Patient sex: M
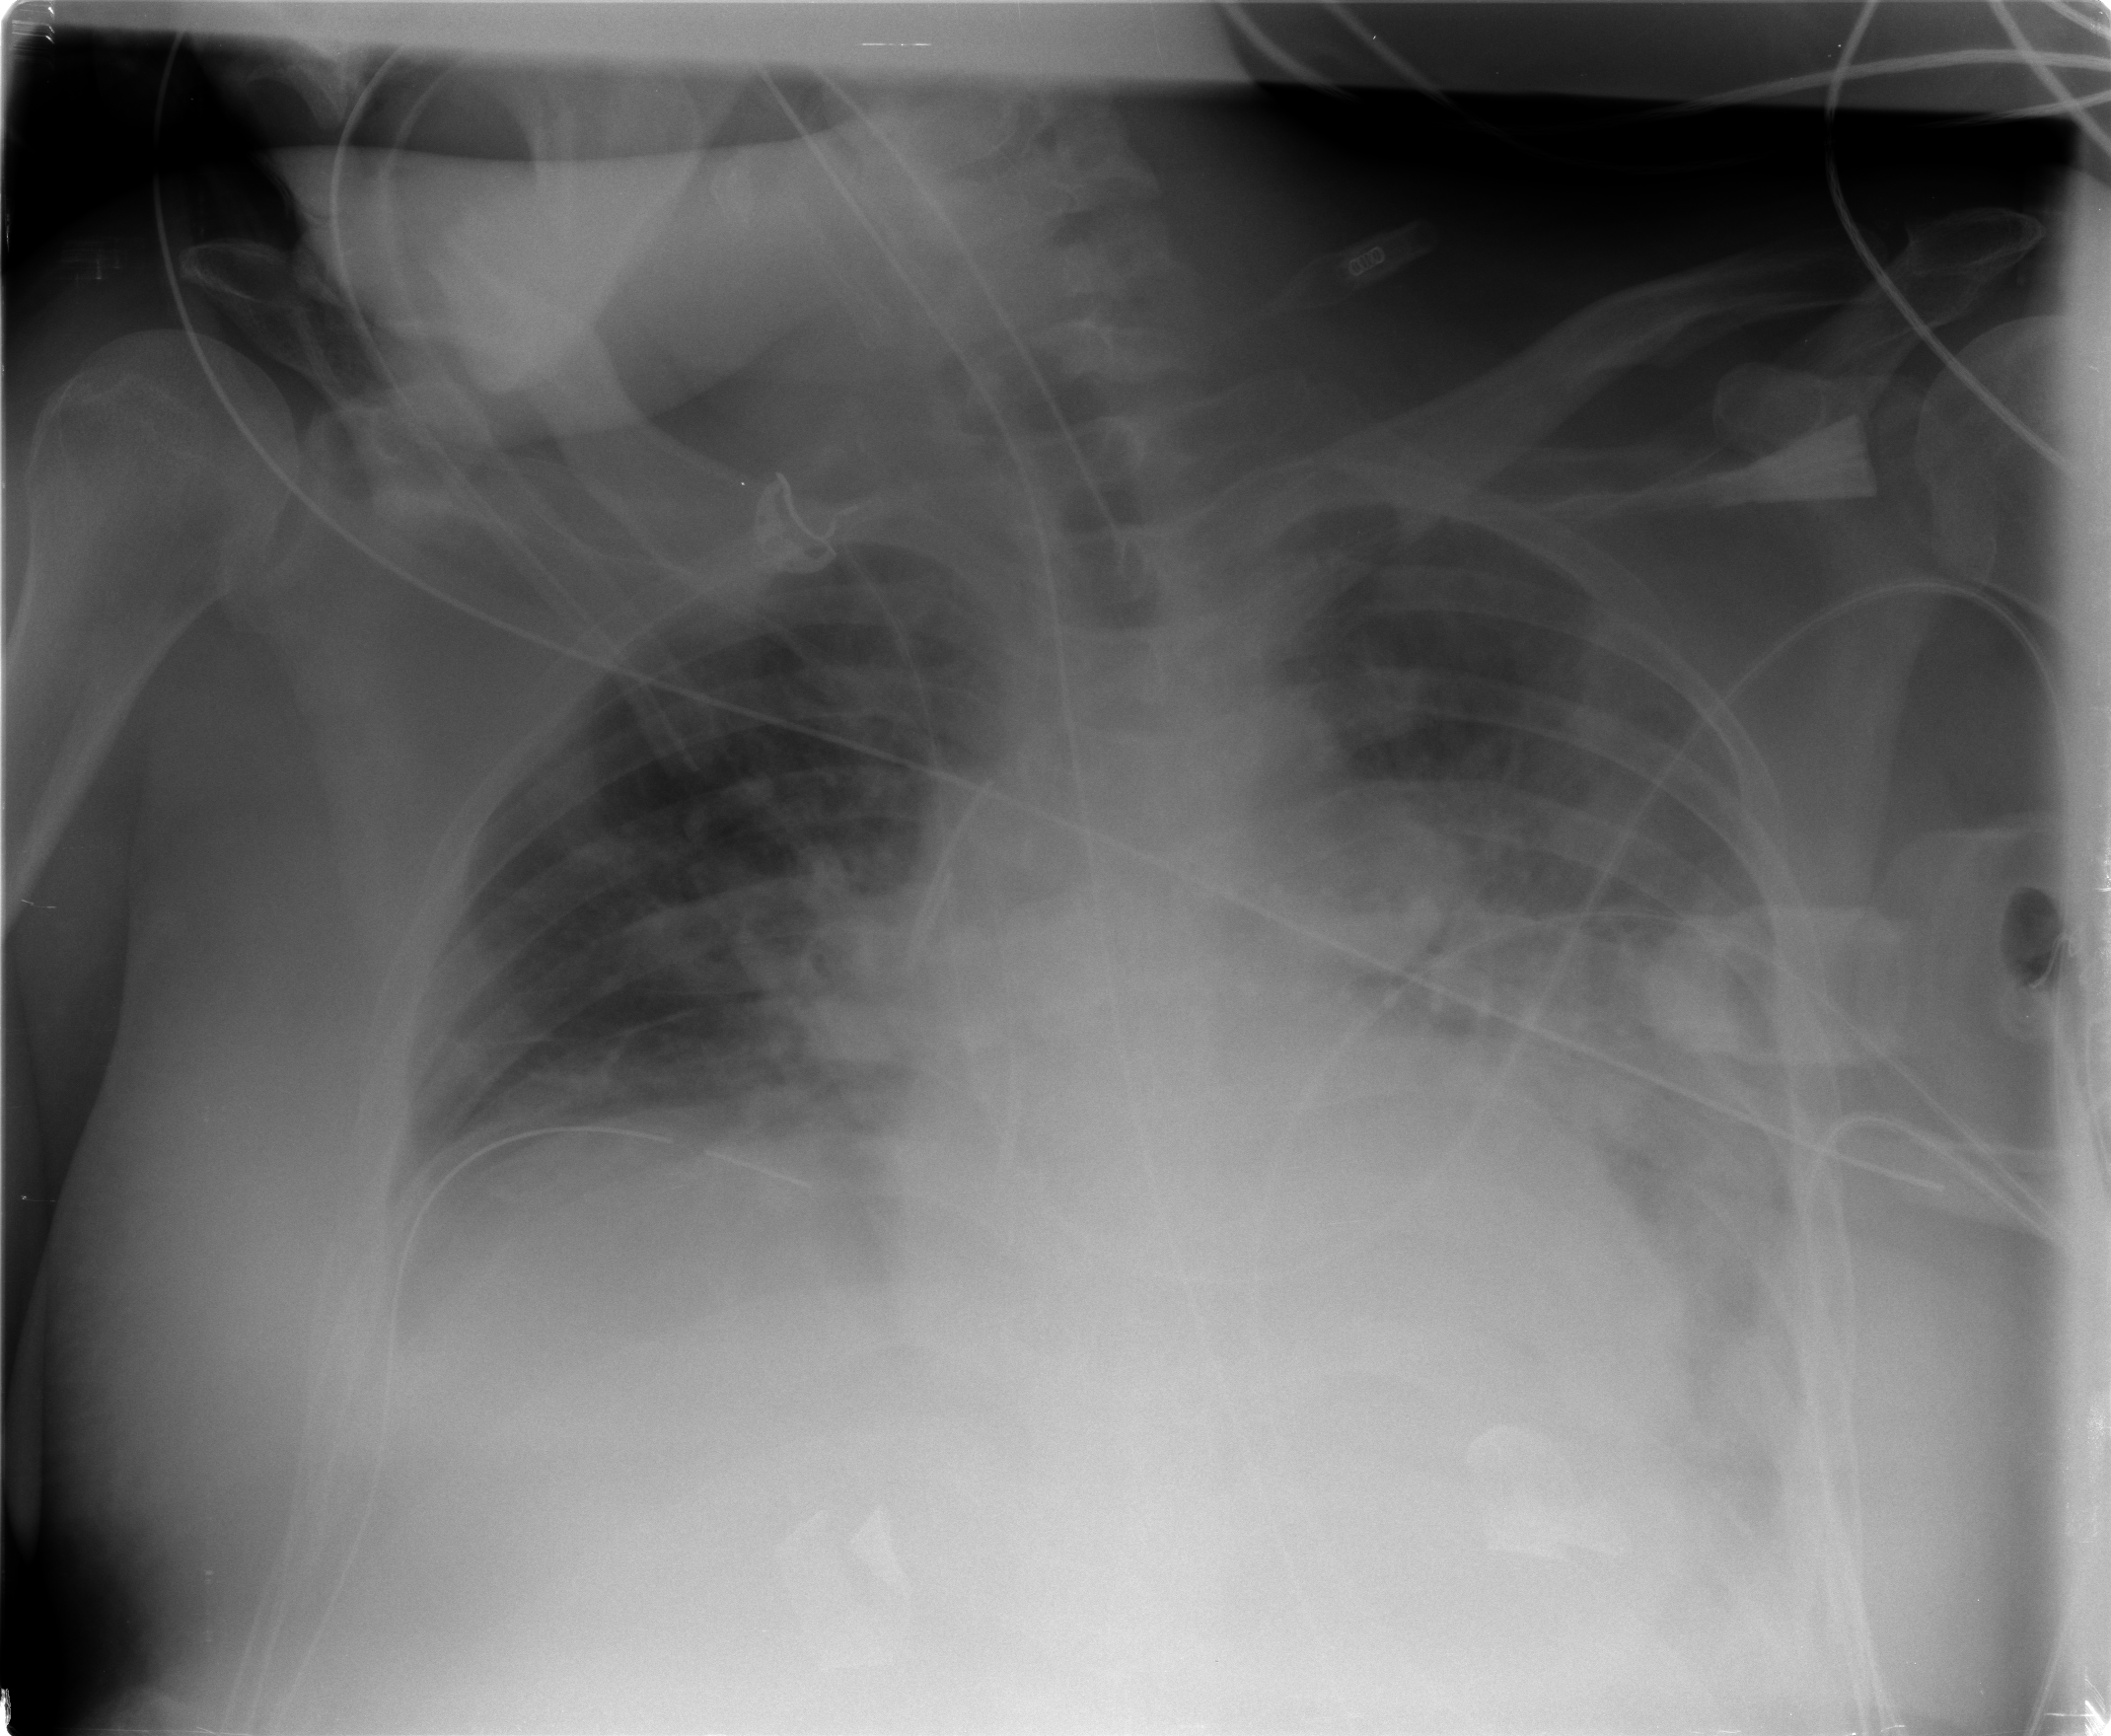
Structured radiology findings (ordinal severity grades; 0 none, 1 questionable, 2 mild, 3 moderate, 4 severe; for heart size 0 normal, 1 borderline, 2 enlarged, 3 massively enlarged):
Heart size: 2
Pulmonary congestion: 2
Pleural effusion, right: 2
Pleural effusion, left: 2
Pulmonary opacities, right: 2
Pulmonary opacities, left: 2
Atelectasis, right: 2
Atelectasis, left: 2